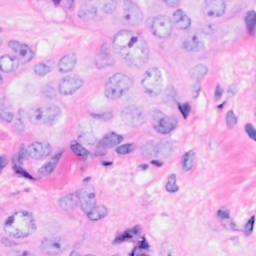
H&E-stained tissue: Breast